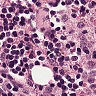
Metastatic tissue present: no